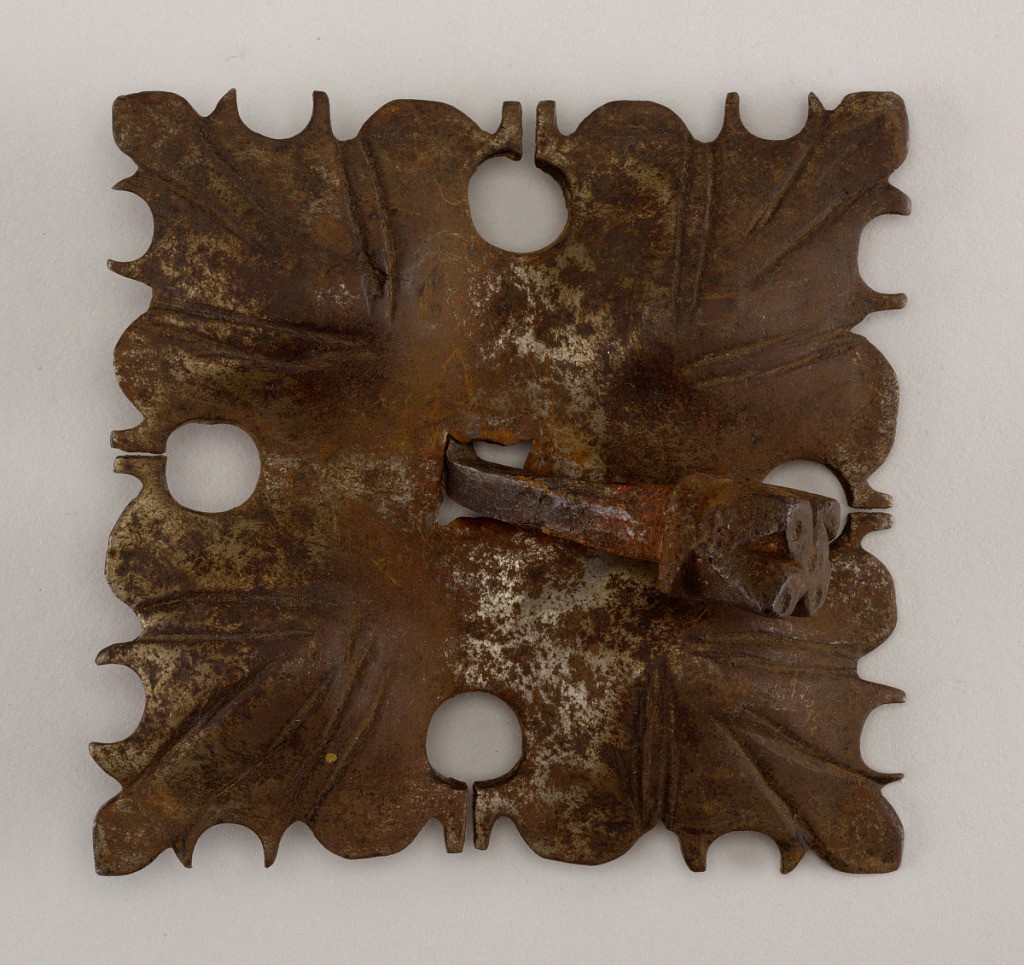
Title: Decorative door boss and nail
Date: ca. 1550–1700
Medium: Wrought iron
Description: Square pierced and shaped mount, hammered and wrought lines at four corners to form quadrated designs of leaf-like elements. Nail with notched square head and square shank.